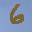
Label: 6